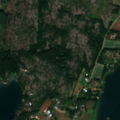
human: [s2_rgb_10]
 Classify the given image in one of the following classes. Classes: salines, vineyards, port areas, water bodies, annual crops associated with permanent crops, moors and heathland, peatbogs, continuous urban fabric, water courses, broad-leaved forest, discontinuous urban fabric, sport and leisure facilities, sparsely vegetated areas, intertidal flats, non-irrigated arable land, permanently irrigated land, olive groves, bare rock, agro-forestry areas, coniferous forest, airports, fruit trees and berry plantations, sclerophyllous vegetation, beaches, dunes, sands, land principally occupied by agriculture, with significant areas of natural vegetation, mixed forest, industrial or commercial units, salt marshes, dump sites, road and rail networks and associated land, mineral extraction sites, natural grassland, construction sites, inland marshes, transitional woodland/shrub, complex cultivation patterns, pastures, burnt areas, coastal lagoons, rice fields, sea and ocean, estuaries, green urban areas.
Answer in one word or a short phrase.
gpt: land principally occupied by agriculture, with significant areas of natural vegetation, coniferous forest, transitional woodland/shrub, sea and ocean